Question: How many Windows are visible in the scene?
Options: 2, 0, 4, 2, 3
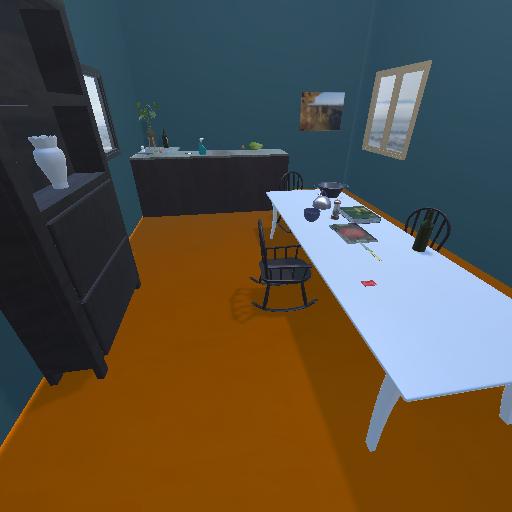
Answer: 2